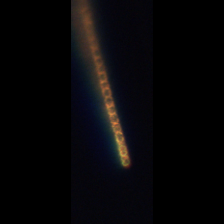
Taxon: Skeletonema
Group: Diatoms